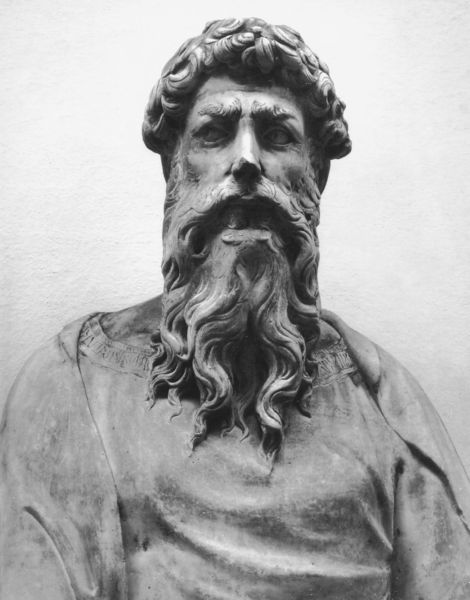
Titel: Hl. Johannes
Künstler: Donatello
Institution: Florenz, Museo dell’Opera del Duomo
Schlagwörter: mann, umhang, weiß, frisur, holz, mund, nase, schwarz, bart, hemd, augen, falten, lang, stein, gewand, haare, augenbrauen, locken, skulptur, statue, bordüre, streng, foto, herrscher, kraus, antik, strenge, grieche, statur, krau